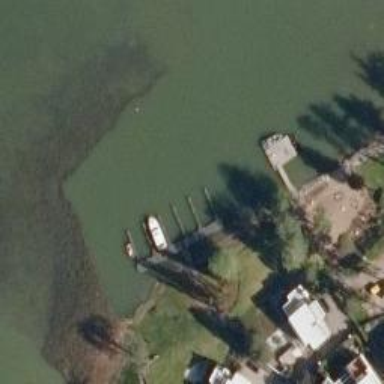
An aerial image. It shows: Man-made pier.